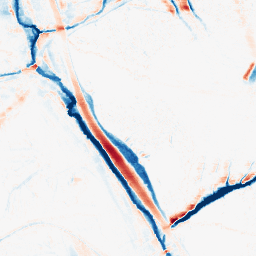
Category: morphological
Decomposition family: morphological_ellipse
Decomposition parameters: operation: average
width: 10
height: 20
Upsampling method: sinc_blackman
Upsampling parameters: scale: 2
kernel_size: 16
Upsampling scale: 2